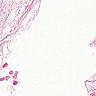
Metastatic tissue present: no